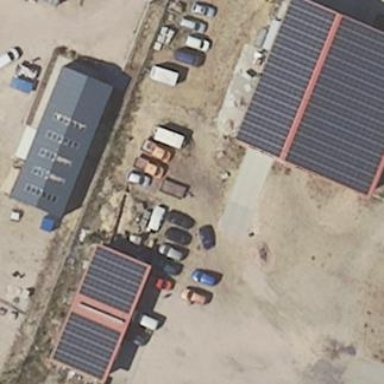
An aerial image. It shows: Building that houses car repair shop.